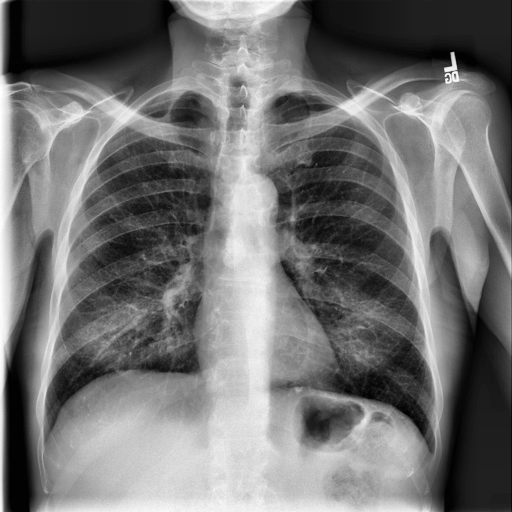
Finding: NORMAL